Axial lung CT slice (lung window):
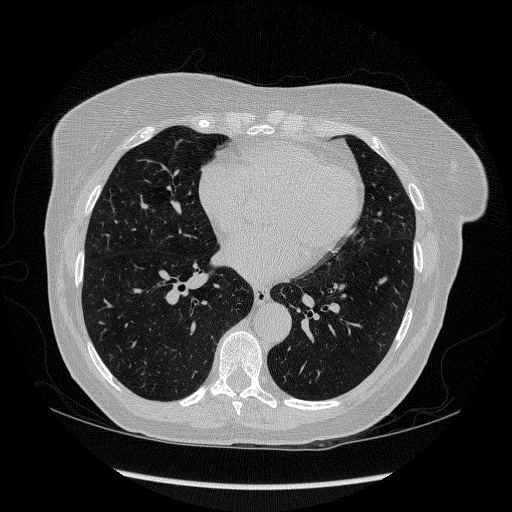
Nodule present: no